Question: I'm looking a way to plot side by side stacked barplots to compare host composition of positive (Condition==True) and total cases in each country from my dataframe.
Here is a sample of the DataFrame.
'''
id Location Host genus_name #ofGenes Condition
1 Netherlands Homo sapiens Escherichia 4.0 True
2 Missing Missing Klebsiella 3.0 True
3 Missing Missing Aeromonas 2.0 True
4 Missing Missing Glaciecola 2.0 True
5 Antarctica Missing Alteromonas 2.0 True
6 Indian Ocean Missing Epibacterium 2.0 True
7 Missing Missing Klebsiella 2.0 True
8 China Homo sapiens Escherichia 0 False
9 Missing Missing Escherichia 2.0 True
10 China Plantae kingdom Pantoea 0 False
11 China Missing Escherichia 2.0 True
12 Pacific Ocean Missing Halomonas 0 False
'''
I need something similar to the image bellow, but I want to plot in percentage.

Can anyone help me?
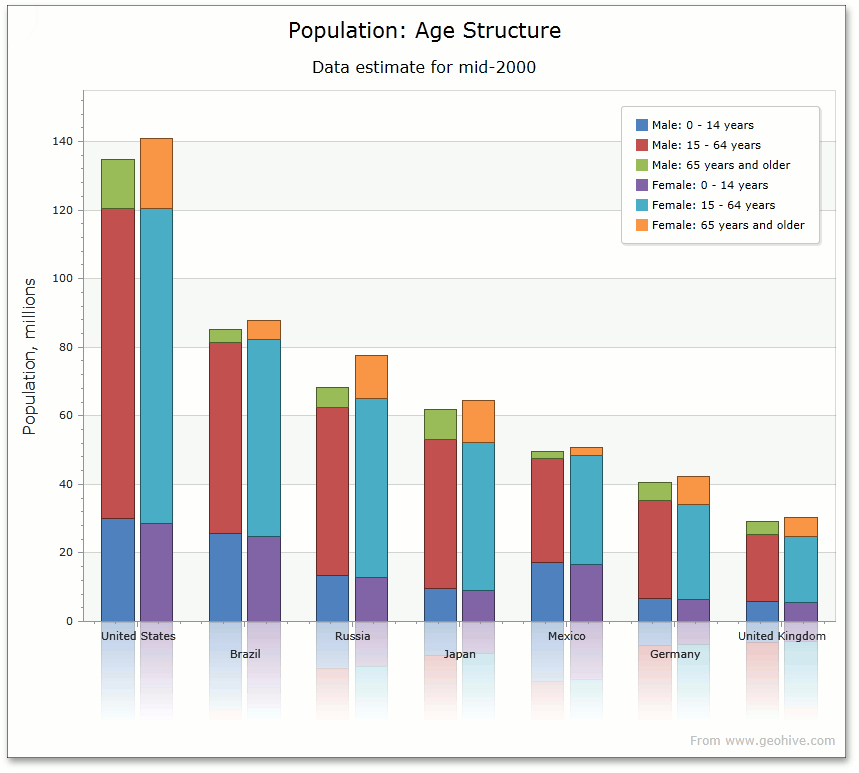
Answer: I guess what you want is a stacked categorical bar plot, which cannot be directly plotted using seaborn. But you can achieve it by customizing one.
1. Import some necessary packages.
'''
import pandas as pd
import numpy as np
import seaborn as sns
import matplotlib.pyplot as plt
from matplotlib.patches import Patch
'''
1. Read the dataset. Considering your sample data is too small, I randomly generate some to make the plot looks good.
'''
def gen_fake_data(data, size=400):
unique_values = []
for c in data.columns:
unique_values.append(data[c].unique())
new_data = pd.DataFrame({c: np.random.choice(unique_values[i], size=size)
for i, c in enumerate(data.columns)})
new_data = pd.concat([data, new_data])
new_data['id'] = new_data.index + 1
return new_data
data = pd.read_csv('data.csv')
new_data = gen_fake_data(data)
'''
1. Define the stacked categorical bar plot
'''
def stack_catplot(x, y, cat, stack, data, palette=sns.color_palette('Reds')):
ax = plt.gca()
# pivot the data based on categories and stacks
df = data.pivot_table(values=y, index=[cat, x], columns=stack,
dropna=False, aggfunc='sum').fillna(0)
ncat = data[cat].nunique()
nx = data[x].nunique()
nstack = data[stack].nunique()
range_x = np.arange(nx)
width = 0.8 / ncat # width of each bar
for i, c in enumerate(data[cat].unique()):
# iterate over categories, i.e., Conditions
# calculate the location of each bar
loc_x = (0.5 + i - ncat / 2) * width + range_x
bottom = 0
for j, s in enumerate(data[stack].unique()):
# iterate over stacks, i.e., Hosts
# obtain the height of each stack of a bar
height = df.loc[c][s].values
# plot the bar, you can customize the color yourself
ax.bar(x=loc_x, height=height, bottom=bottom, width=width,
color=palette[j + i * nstack], zorder=10)
# change the bottom attribute to achieve a stacked barplot
bottom += height
# make xlabel
ax.set_xticks(range_x)
ax.set_xticklabels(data[x].unique(), rotation=45)
ax.set_ylabel(y)
# make legend
plt.legend([Patch(facecolor=palette[i]) for i in range(ncat * nstack)],
[f"{c}: {s}" for c in data[cat].unique() for s in data[stack].unique()],
bbox_to_anchor=(1.05, 1), loc='upper left', borderaxespad=0.)
plt.grid()
plt.show()
'''
1. Let's plot!
'''
plt.figure(figsize=(6, 3), dpi=300)
stack_catplot(x='Location', y='#ofGenes', cat='Condition', stack='Host', data=new_data)
'''
<URL>
1. If you want to plot in percentile, calculate it in the raw dataset.
'''
total_genes = new_data.groupby(['Location', 'Condition'], as_index=False)['#ofGenes'].sum().rename(
columns={'#ofGenes': 'TotalGenes'})
new_data = new_data.merge(total_genes, how='left')
new_data['%ofGenes'] = new_data['#ofGenes'] / new_data['TotalGenes'] * 100
plt.figure(figsize=(6, 3), dpi=300)
stack_catplot(x='Location', y='%ofGenes', cat='Condition', stack='Host', data=new_data)
'''
<URL>